Field crop: maize
Growth stage: 2
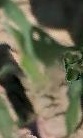
Species: maize